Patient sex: M
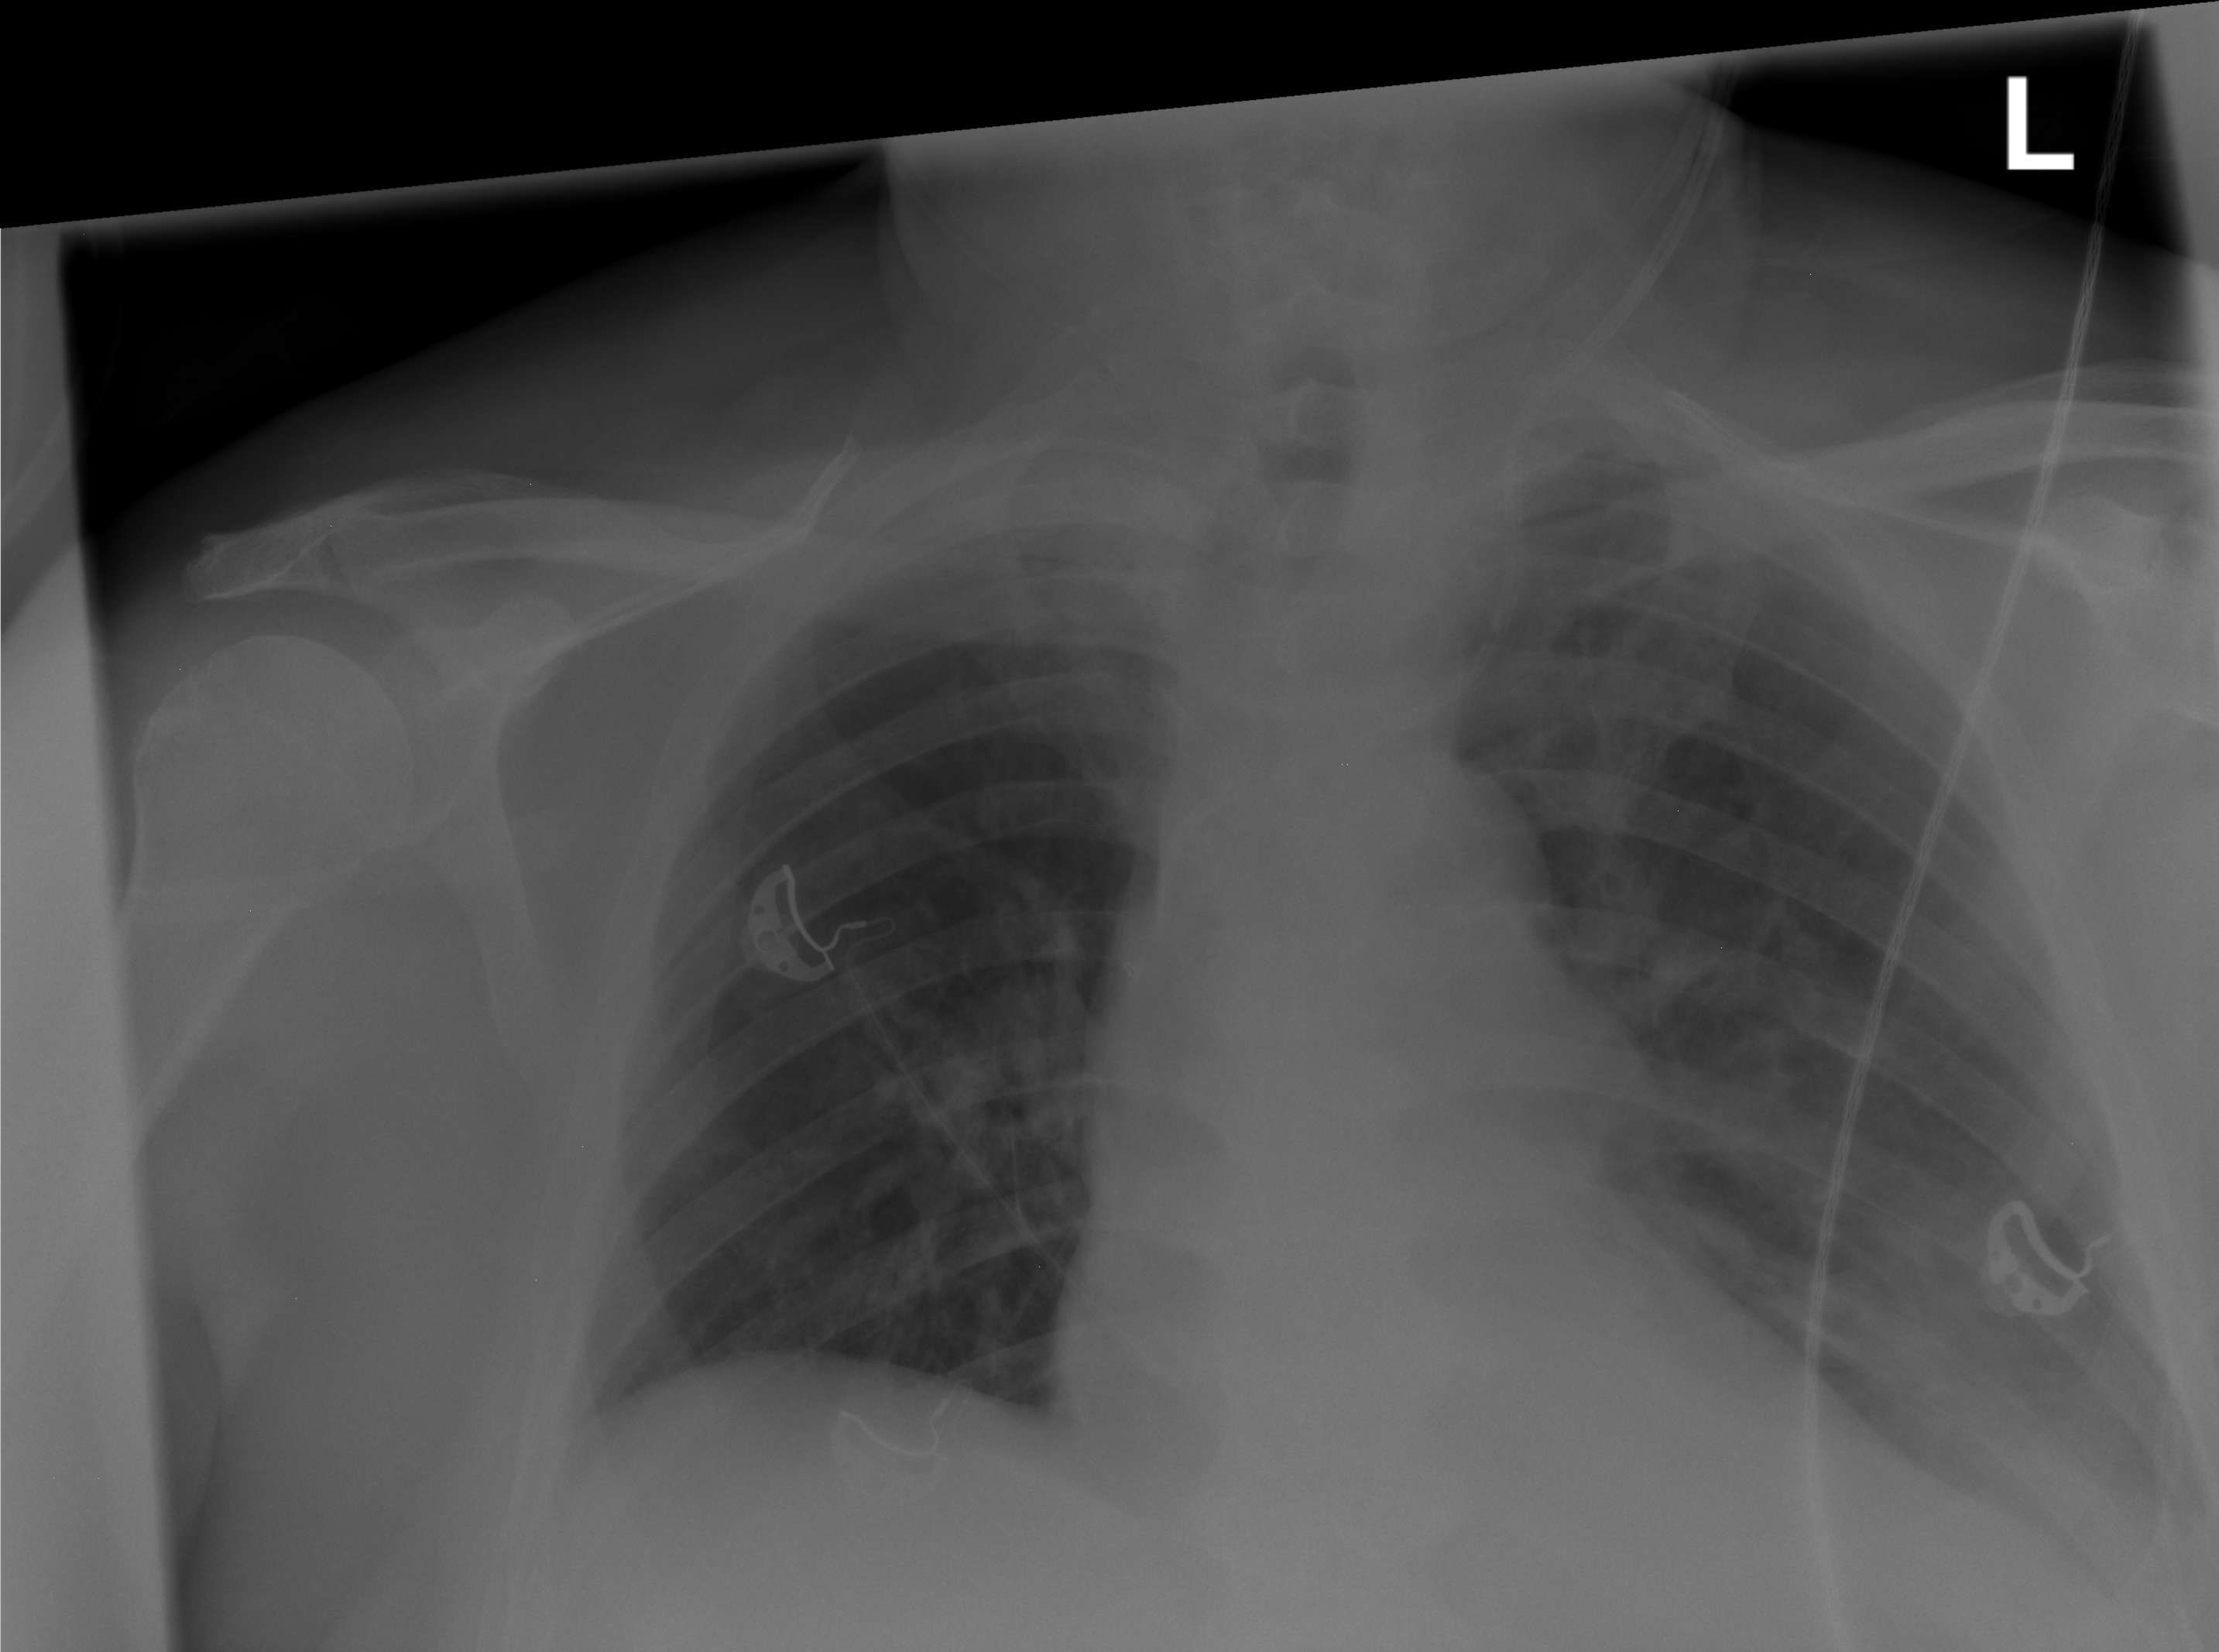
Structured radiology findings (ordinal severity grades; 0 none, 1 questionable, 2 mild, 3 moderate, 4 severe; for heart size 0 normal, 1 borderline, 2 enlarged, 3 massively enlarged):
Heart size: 2
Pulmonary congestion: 0
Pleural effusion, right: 0
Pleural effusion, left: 2
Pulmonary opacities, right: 0
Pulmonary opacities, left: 0
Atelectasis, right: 0
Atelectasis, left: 0